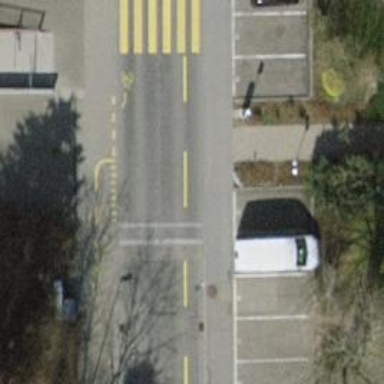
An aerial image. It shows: Traffic hump for calming the traffic.